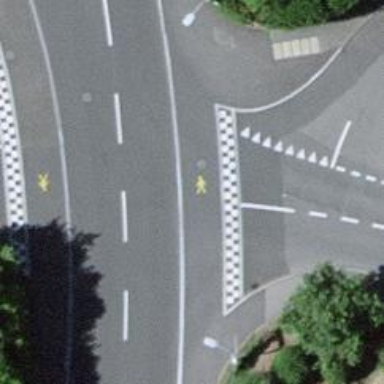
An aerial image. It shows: Marked road crossing.